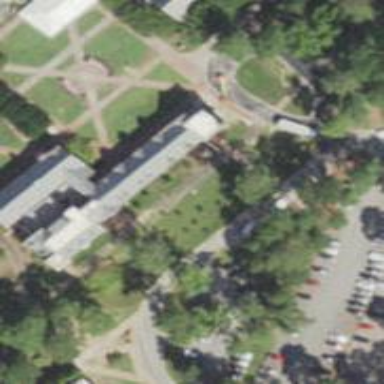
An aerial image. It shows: View of university building.